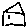
Label: house